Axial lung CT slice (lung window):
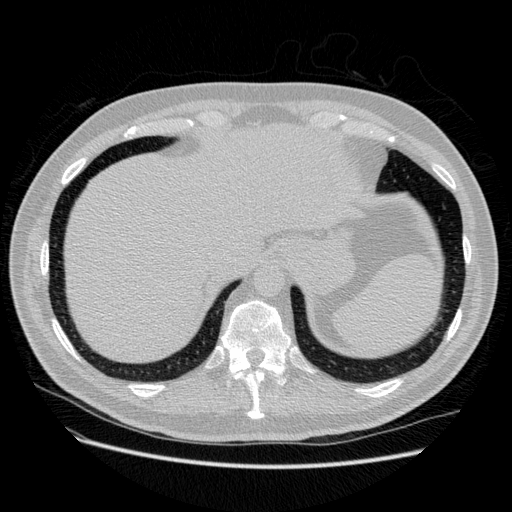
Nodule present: no